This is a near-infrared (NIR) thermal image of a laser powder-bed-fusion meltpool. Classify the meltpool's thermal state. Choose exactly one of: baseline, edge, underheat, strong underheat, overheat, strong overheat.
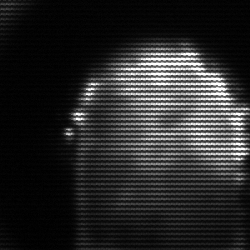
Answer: baseline